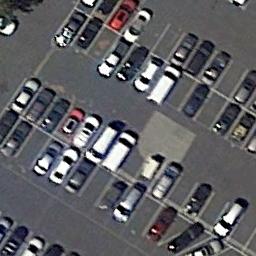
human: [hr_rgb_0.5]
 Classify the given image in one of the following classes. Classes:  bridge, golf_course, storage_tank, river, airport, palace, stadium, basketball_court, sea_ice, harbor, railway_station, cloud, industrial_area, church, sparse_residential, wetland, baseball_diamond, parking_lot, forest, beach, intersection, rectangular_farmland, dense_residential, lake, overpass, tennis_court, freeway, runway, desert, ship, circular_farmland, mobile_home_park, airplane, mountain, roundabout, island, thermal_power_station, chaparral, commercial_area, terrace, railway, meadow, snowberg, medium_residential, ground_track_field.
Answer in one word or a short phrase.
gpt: parking_lot